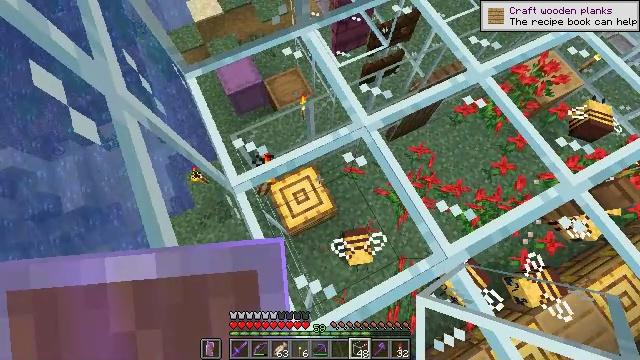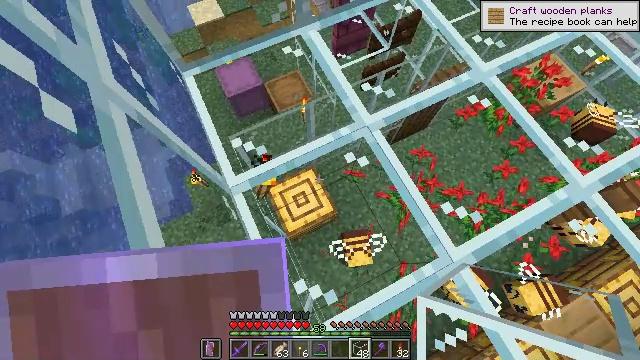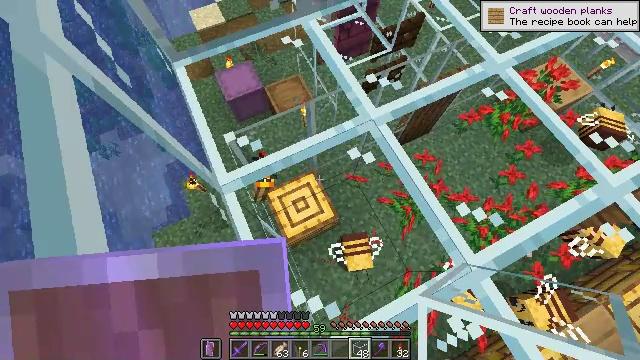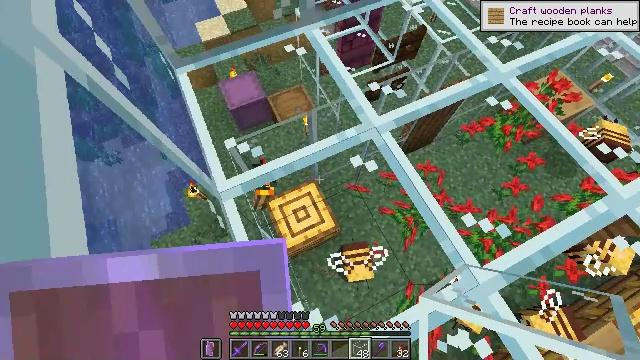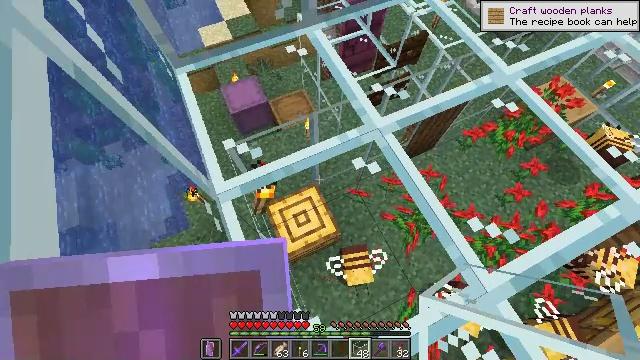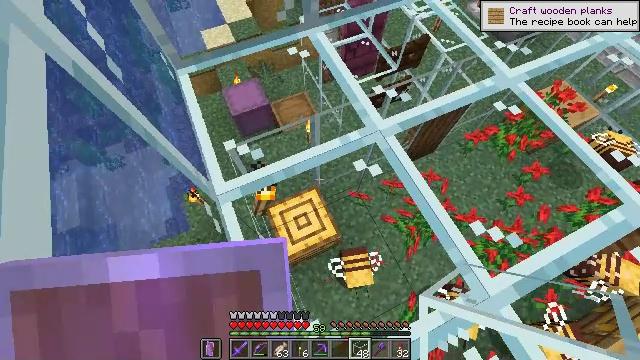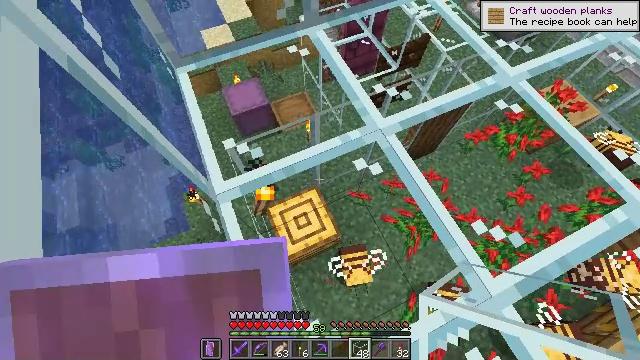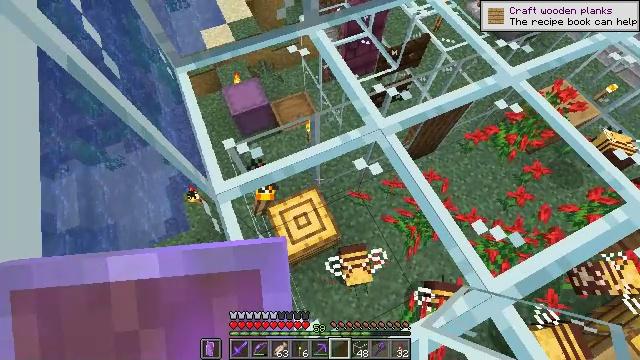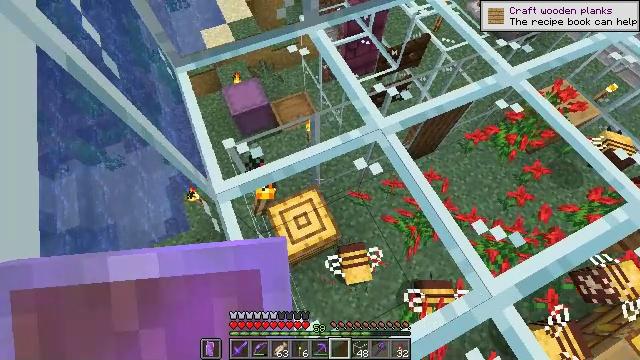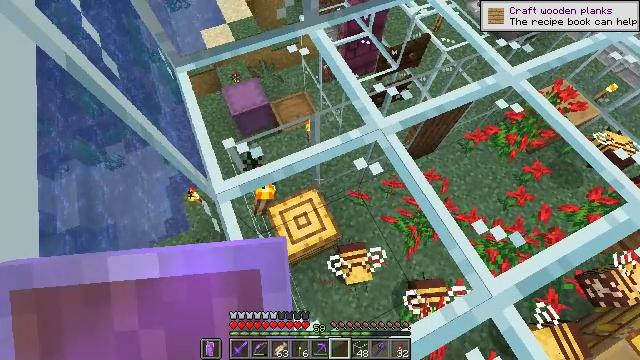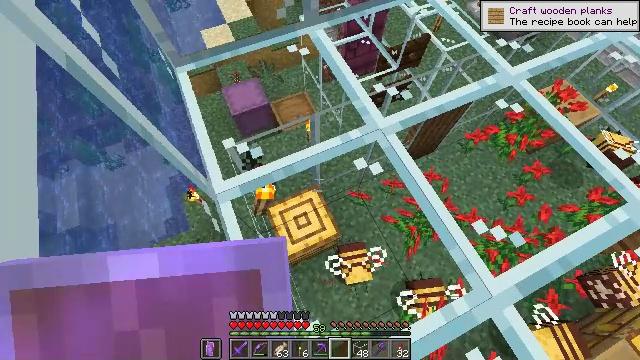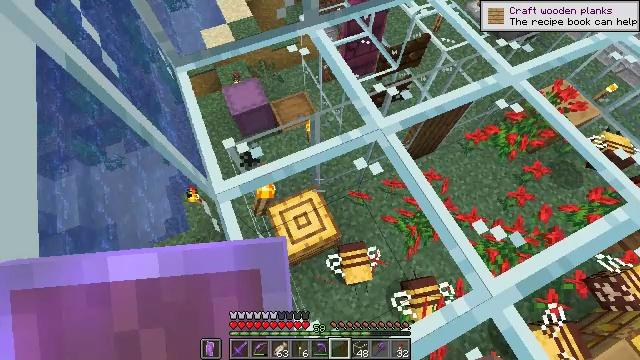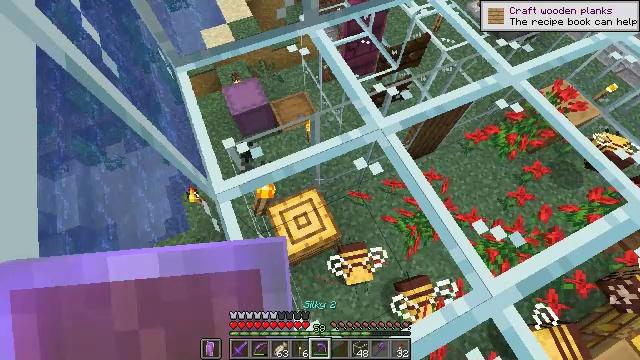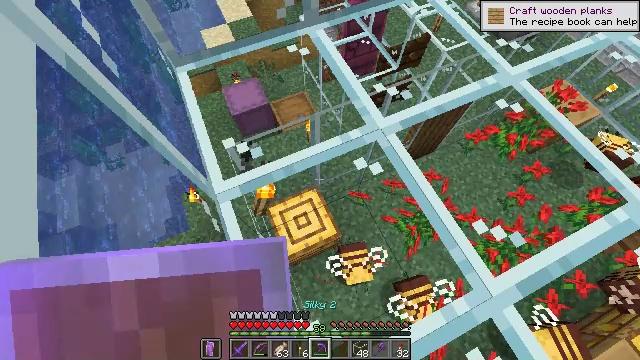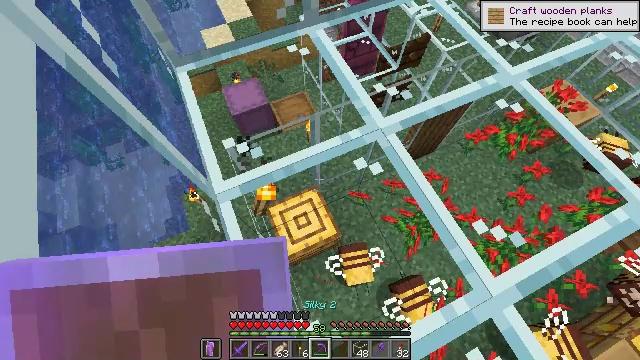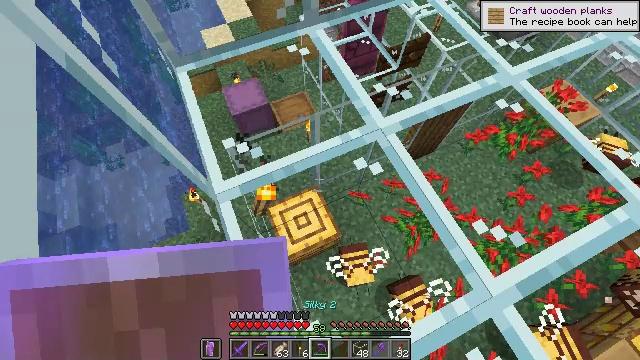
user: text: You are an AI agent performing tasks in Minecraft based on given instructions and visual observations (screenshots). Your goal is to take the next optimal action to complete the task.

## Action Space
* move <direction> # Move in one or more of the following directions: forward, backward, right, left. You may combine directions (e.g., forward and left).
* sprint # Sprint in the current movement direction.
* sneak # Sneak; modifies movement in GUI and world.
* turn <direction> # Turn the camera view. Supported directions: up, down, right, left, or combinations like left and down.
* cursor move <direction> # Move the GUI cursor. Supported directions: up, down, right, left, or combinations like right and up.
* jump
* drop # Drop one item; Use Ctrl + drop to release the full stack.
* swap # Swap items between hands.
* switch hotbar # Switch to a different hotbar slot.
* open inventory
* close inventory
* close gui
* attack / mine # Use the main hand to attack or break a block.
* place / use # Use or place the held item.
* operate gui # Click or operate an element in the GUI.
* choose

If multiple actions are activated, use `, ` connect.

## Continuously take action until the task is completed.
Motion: motion action
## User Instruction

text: Remove the glass to use the space.
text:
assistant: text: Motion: sneak
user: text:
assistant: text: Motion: sneak, turn up
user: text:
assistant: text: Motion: sneak, turn up
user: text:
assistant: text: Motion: sneak, turn up
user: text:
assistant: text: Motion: sneak
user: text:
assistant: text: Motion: sneak
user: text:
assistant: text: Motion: sneak
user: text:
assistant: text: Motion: sneak
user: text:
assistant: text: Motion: sneak
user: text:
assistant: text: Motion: sneak
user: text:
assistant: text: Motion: sneak
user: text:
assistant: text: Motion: sneak
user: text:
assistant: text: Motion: sneak
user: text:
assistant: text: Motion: sneak
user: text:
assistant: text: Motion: sneak
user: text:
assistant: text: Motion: sneak
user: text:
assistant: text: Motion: sneak
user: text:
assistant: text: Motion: sneak
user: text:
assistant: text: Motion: sneak, turn up
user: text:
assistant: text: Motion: sneak, turn right and up
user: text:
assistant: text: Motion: sneak, turn right and up
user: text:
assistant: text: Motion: sneak, turn up
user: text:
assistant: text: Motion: sneak, turn up
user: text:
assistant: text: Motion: sneak
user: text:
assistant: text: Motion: sneak
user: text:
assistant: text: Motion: sneak
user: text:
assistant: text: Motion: sneak
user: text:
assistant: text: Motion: sneak
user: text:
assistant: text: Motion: move forward, sneak
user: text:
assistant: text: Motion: move forward, sneak